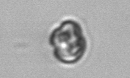
Label: Dinophyceae